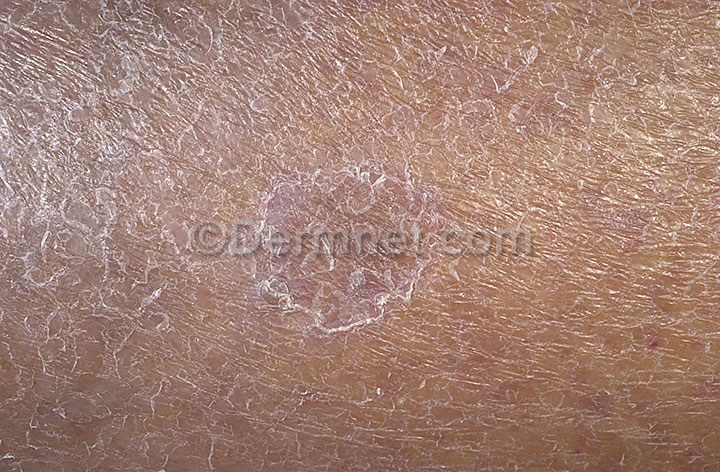
Disease: Seborrheic Keratoses and other Benign Tumors